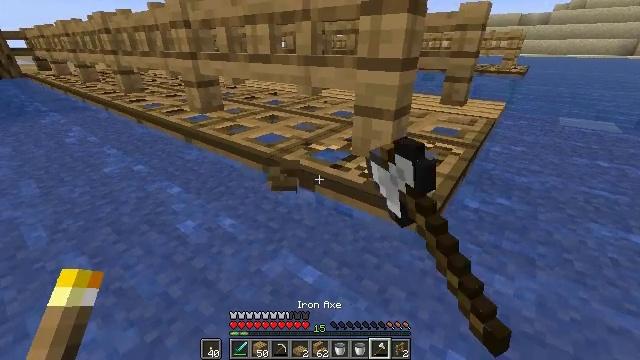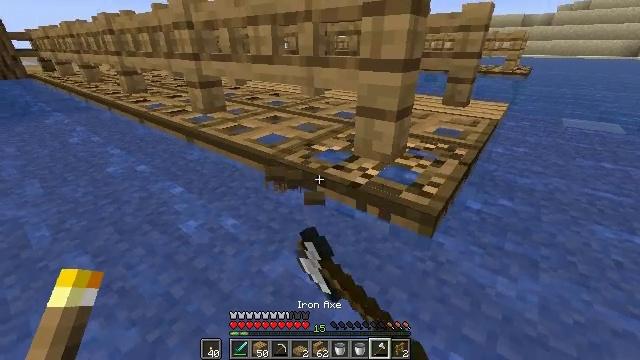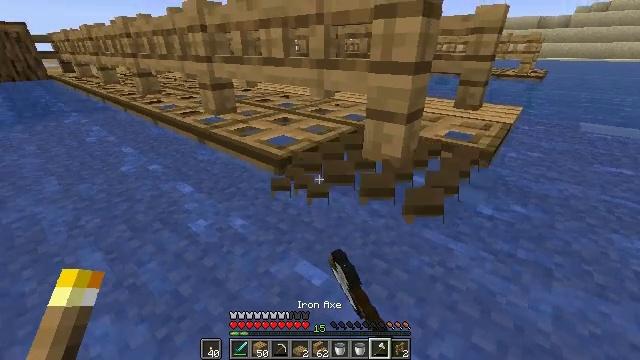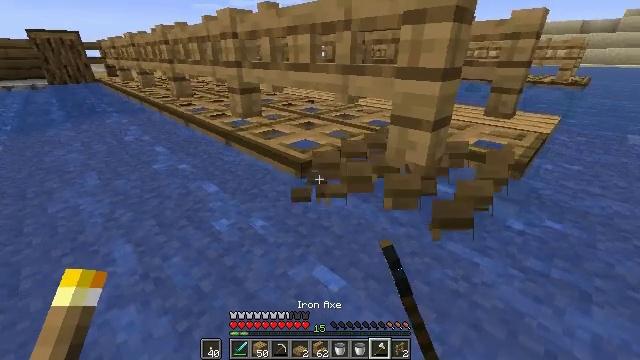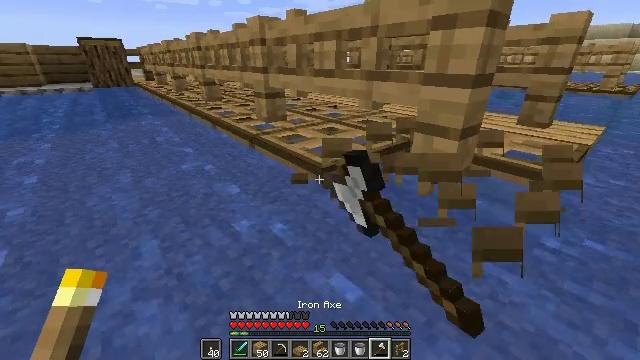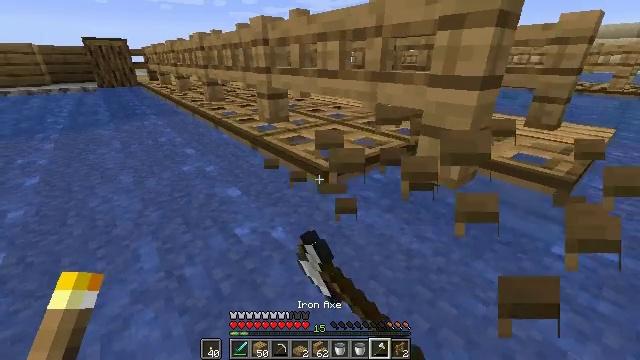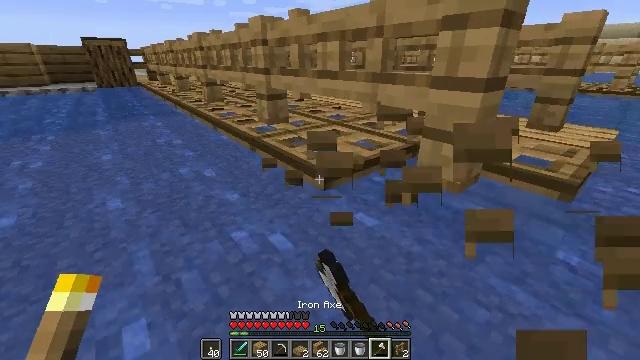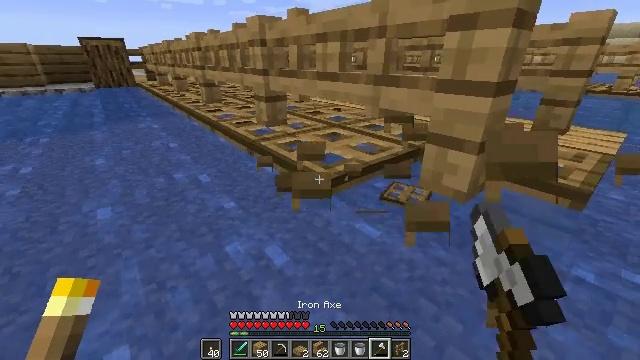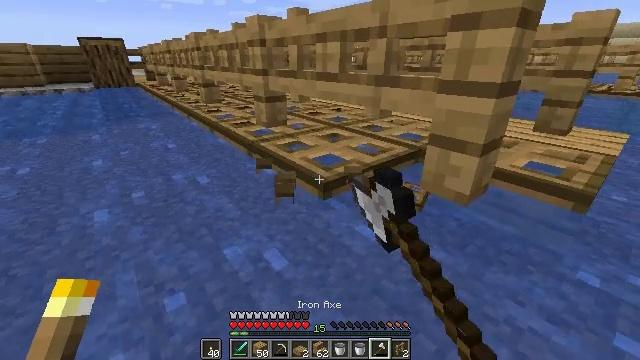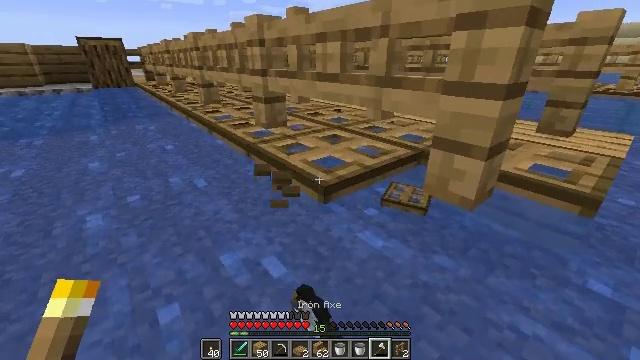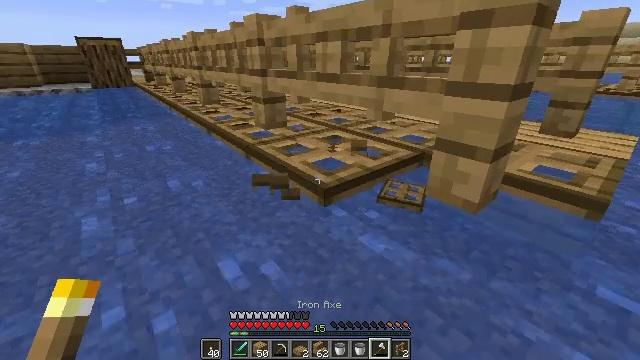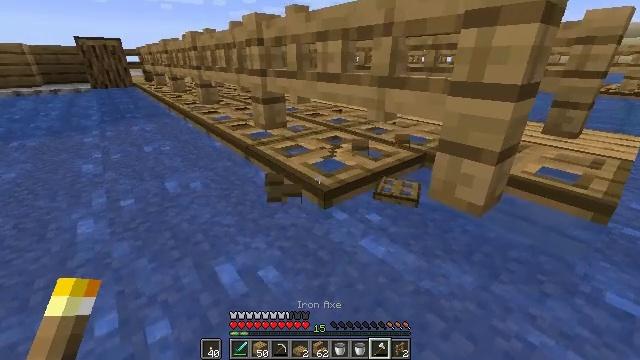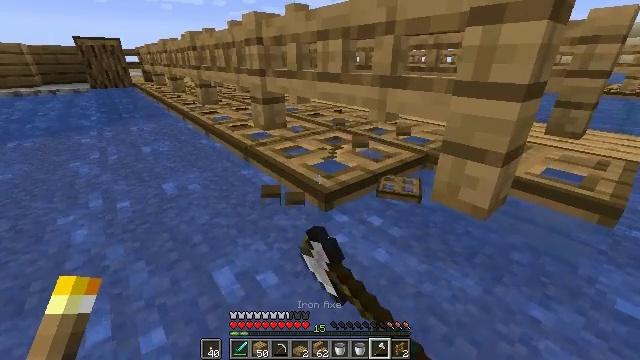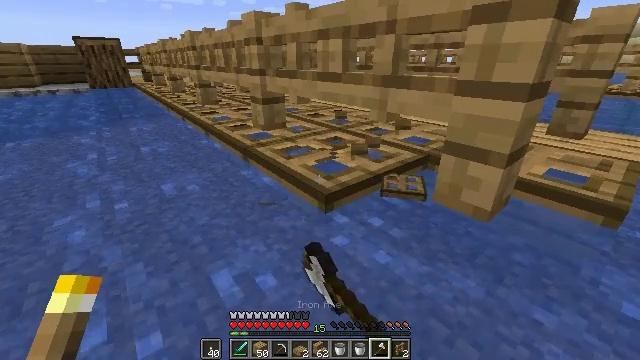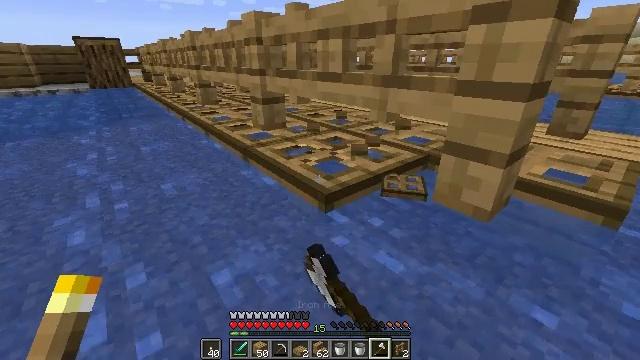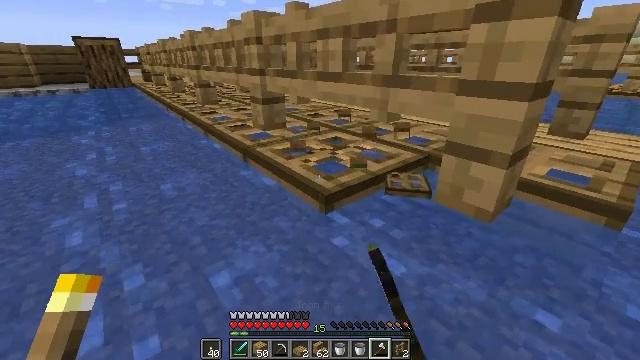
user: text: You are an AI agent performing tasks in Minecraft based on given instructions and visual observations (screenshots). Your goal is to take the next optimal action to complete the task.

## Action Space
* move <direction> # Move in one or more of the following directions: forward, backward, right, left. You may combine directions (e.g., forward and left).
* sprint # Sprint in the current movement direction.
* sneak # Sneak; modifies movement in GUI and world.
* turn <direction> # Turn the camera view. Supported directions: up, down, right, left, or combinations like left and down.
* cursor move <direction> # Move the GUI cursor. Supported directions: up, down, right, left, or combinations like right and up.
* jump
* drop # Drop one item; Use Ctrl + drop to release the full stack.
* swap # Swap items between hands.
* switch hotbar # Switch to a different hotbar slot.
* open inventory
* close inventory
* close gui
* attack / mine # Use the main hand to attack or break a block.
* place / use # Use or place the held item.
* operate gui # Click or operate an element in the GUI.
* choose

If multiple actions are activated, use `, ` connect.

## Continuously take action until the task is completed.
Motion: motion action
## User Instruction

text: Mine the oak trapdoor.
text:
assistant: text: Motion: attack / mine
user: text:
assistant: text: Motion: turn left, attack / mine
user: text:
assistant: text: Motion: turn left and up, attack / mine
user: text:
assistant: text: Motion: move forward, turn left and up, attack / mine
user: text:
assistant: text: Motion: move forward, attack / mine
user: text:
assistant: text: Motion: move forward, attack / mine
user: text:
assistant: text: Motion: move forward, attack / mine
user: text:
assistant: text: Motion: attack / mine
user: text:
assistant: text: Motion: attack / mine
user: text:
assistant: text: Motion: attack / mine
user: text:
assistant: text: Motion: attack / mine
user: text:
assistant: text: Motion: attack / mine
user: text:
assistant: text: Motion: attack / mine
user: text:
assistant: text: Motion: attack / mine
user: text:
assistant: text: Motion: attack / mine
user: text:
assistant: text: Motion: attack / mine
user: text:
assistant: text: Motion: attack / mine
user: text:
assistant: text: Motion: turn left, attack / mine
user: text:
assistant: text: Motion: move forward, turn left, attack / mine
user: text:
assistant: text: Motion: move forward and move left, attack / mine
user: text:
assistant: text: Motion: move forward and move left, attack / mine
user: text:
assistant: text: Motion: move forward and move left, attack / mine
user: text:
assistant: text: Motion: move forward and move left, attack / mine
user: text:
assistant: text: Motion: move forward and move left, attack / mine
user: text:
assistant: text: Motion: move forward and move left, attack / mine
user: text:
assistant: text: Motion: move forward and move left, attack / mine
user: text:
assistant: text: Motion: move forward and move left, attack / mine
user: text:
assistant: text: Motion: move forward and move left, attack / mine
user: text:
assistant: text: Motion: move forward and move left, attack / mine
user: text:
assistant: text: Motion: move forward and move left, attack / mine